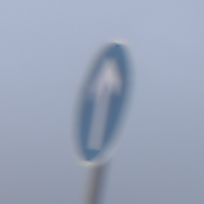
Verkehrszeichen: VorgeschriebeneFahrtrichtungGeradeaus
Umgebung: Outdoor, Nature
Tageszeit: SunriseSunset
Wetter: Overcast
Licht: Natural
Jahreszeit: NotSpecified
Kontrast: LowContrast